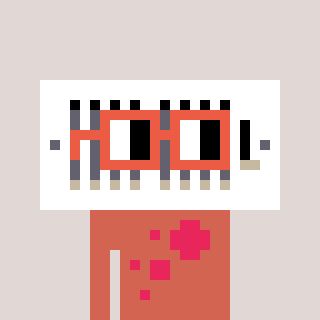
a pixel art character with square orange glasses, a vent-shaped head and a peachy-colored body on a warm background